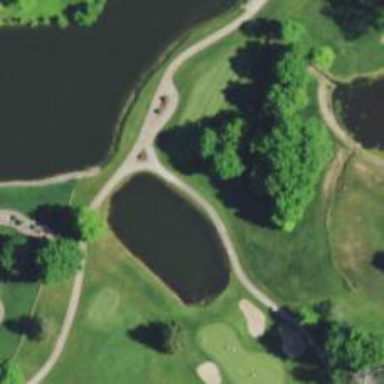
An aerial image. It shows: Path for both road and golf.